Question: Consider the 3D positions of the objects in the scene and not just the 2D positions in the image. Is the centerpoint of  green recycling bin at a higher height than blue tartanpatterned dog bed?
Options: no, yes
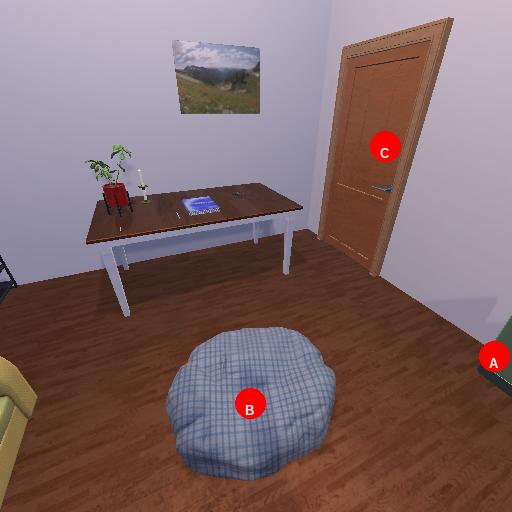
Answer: no